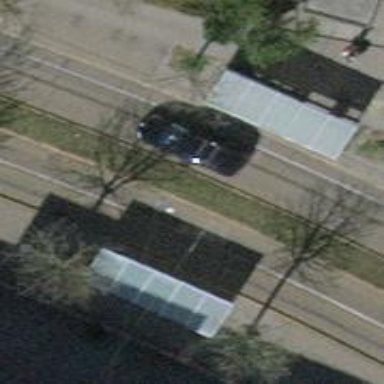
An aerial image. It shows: Public transport stop position.